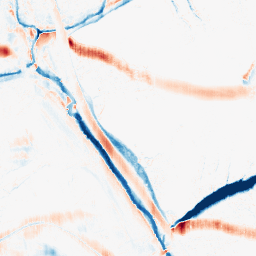
Category: morphological
Decomposition family: morphological_ellipse
Decomposition parameters: operation: average
width: 20
height: 5
Upsampling method: sinc_hamming
Upsampling parameters: scale: 4
kernel_size: 16
Upsampling scale: 4